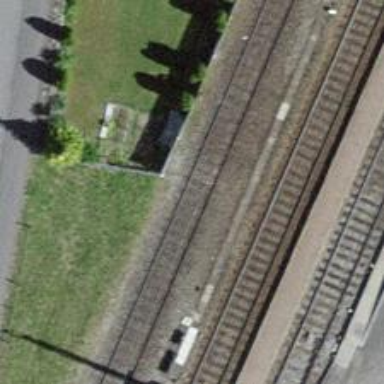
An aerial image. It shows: Rail yard with electrified contact lines for the railway.